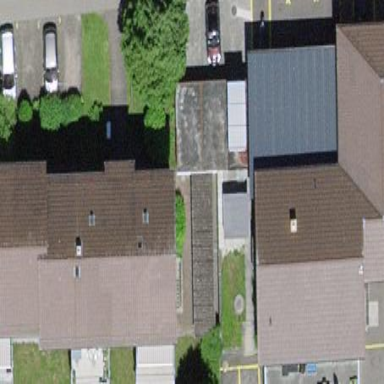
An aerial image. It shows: Garage.